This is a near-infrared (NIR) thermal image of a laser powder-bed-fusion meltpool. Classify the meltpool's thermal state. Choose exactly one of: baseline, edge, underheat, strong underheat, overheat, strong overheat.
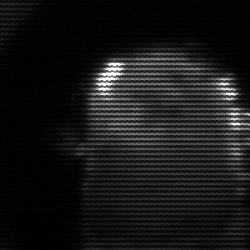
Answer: baseline